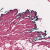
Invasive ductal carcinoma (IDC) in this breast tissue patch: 0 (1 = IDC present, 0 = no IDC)